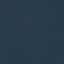
Land use / land cover class: SeaLake